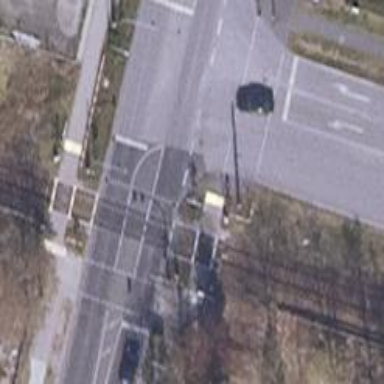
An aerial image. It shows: Railway level crossing.